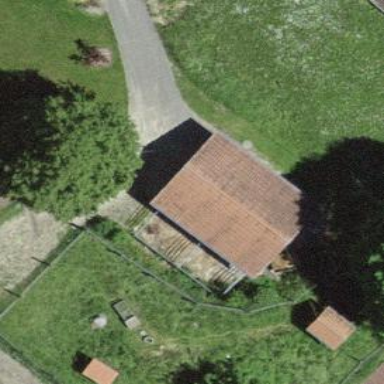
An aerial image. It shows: Farm auxiliary building.